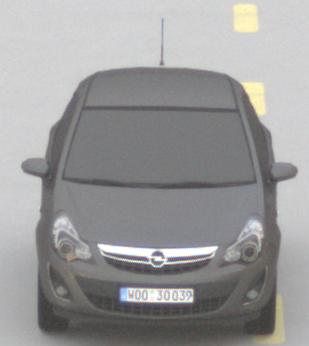
Make: Opel
Model: Corsa 1.2
Detailed model: Corsa (D)
Model produced from: 2011/01
Model produced until: 2014/08
Doors: 3
Color: gray
Road condition: dry road
Daytime: sunrise or sunset
Contrast: low contrast